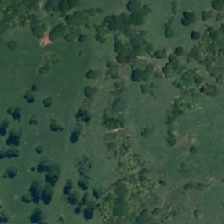
Land cover: broadleaved_indigenous_hardwood